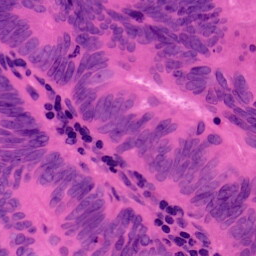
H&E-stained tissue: Colon